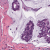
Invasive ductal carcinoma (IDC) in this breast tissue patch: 1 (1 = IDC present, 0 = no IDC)